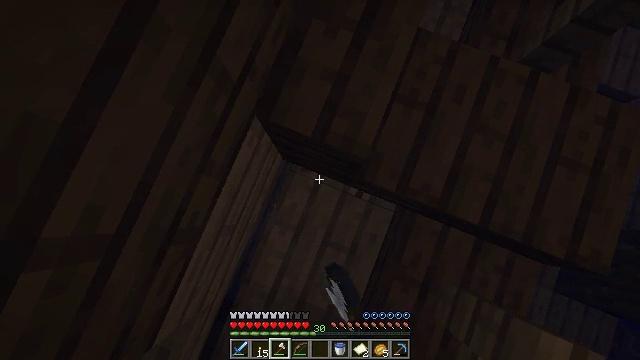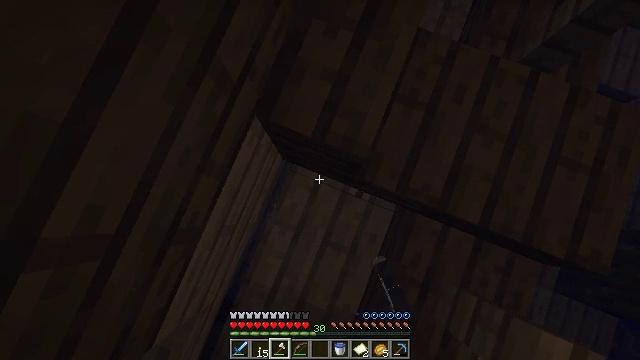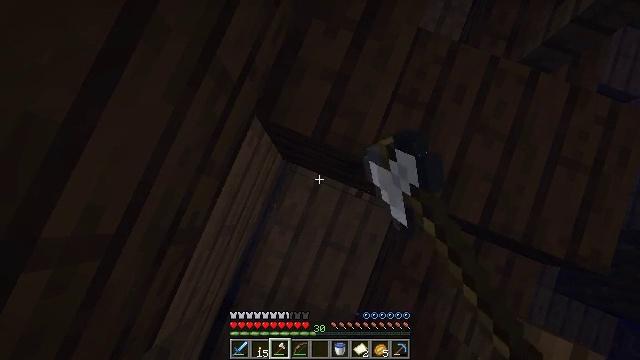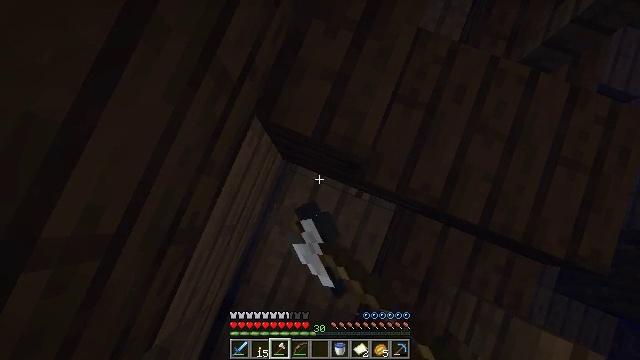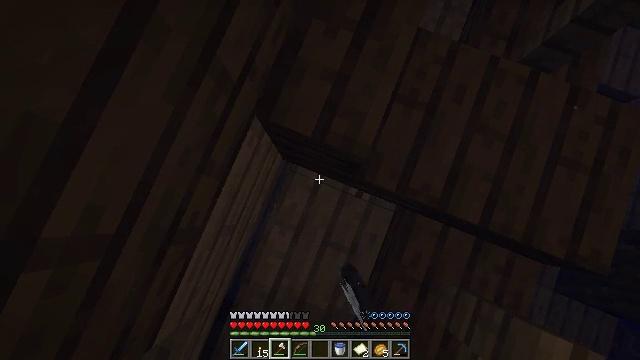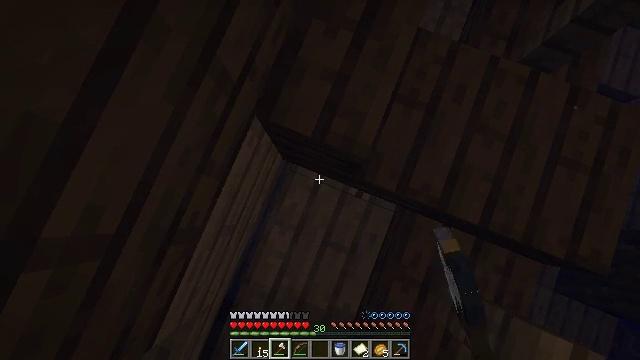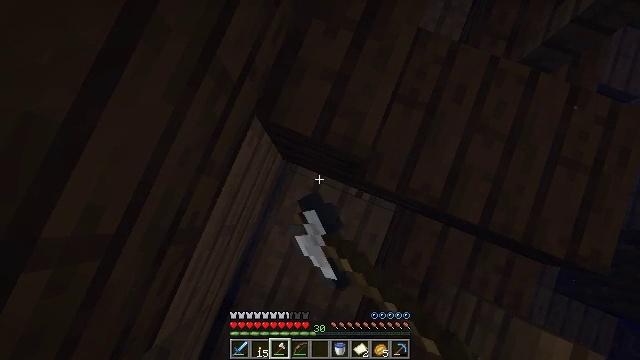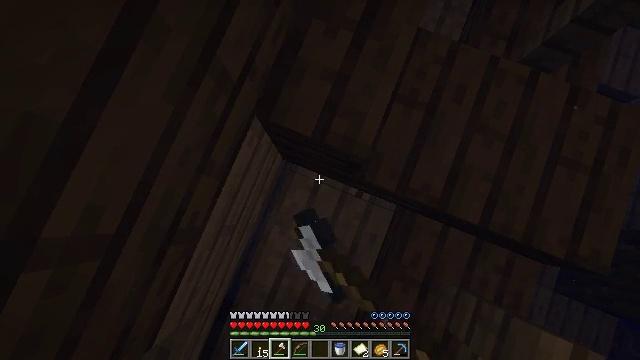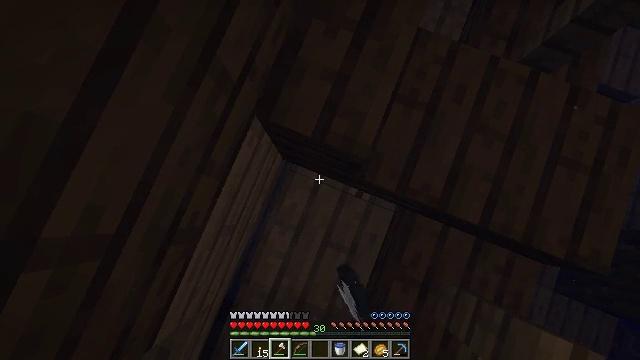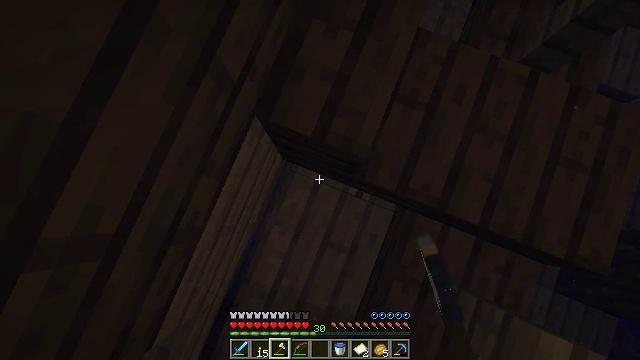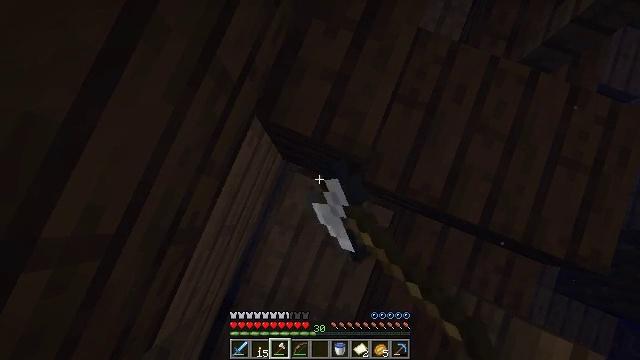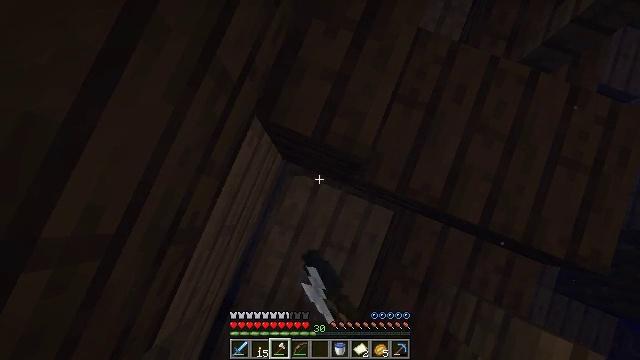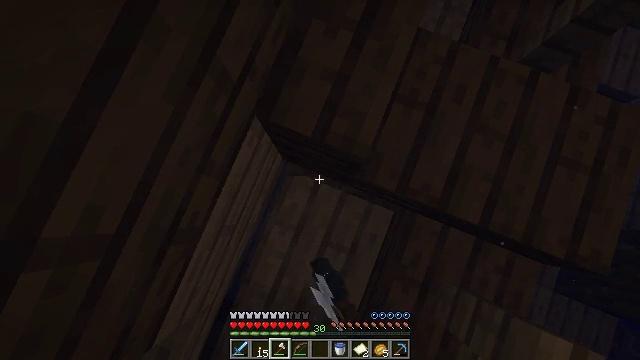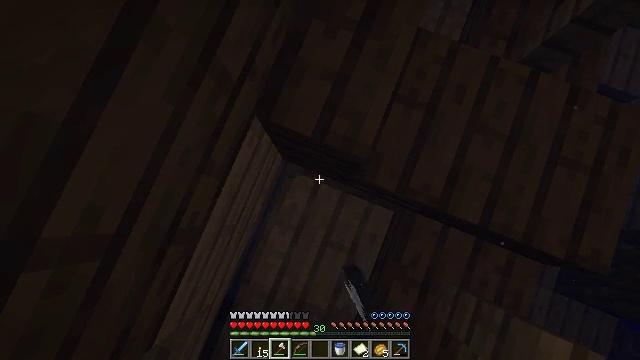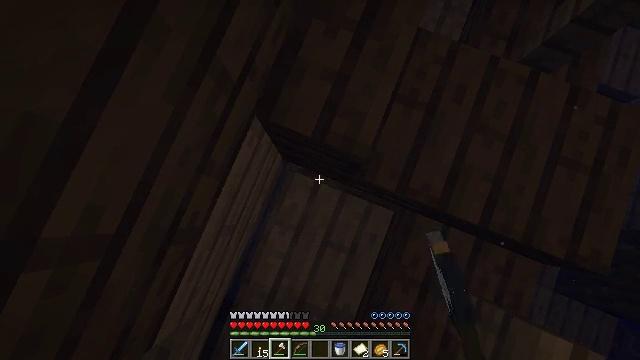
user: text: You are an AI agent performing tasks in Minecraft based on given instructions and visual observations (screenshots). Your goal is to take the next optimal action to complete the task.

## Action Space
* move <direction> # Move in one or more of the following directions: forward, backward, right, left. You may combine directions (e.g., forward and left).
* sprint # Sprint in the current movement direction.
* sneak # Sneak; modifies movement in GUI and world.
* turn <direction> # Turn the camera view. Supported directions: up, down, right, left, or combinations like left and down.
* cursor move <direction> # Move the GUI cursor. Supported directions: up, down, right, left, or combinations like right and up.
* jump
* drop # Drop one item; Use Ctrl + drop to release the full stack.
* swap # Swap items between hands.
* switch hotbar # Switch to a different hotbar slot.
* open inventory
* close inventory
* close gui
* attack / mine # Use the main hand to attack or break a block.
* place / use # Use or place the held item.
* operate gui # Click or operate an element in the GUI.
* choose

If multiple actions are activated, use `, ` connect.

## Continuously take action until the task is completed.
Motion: motion action
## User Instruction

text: Reclaim the spruce slab for later use.
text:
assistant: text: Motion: sneak, attack / mine
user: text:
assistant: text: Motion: sneak, attack / mine
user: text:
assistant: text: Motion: sneak, attack / mine
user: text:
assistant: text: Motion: sneak, attack / mine
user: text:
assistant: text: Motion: sneak, attack / mine
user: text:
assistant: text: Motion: sneak, attack / mine
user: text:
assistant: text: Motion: sneak, attack / mine
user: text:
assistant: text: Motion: sneak, attack / mine
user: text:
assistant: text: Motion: sneak, attack / mine
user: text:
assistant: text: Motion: sneak, attack / mine
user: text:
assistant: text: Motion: sneak, attack / mine
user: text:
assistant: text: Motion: sneak, attack / mine
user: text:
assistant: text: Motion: sneak, attack / mine
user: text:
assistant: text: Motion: sneak, attack / mine
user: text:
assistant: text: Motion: sneak, attack / mine